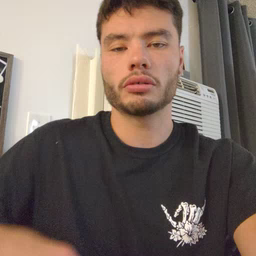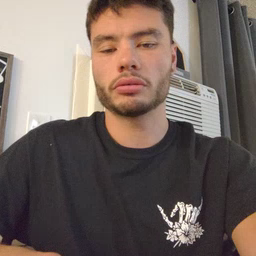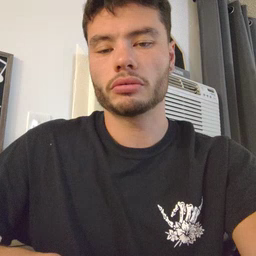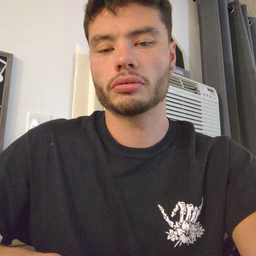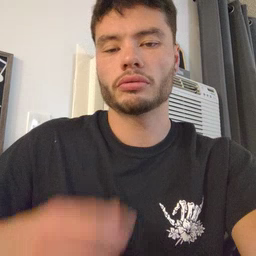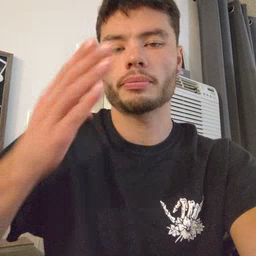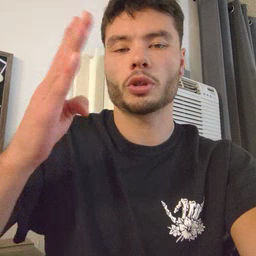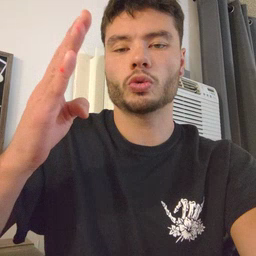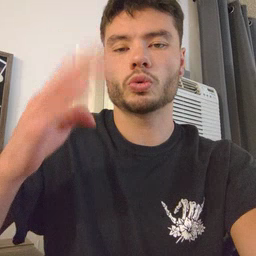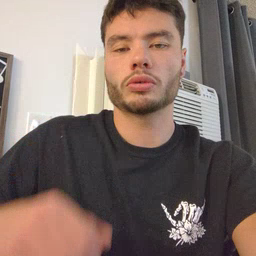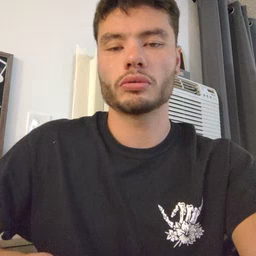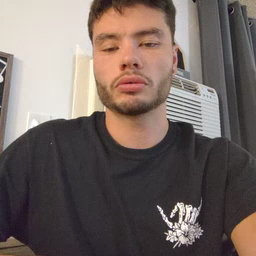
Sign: blue